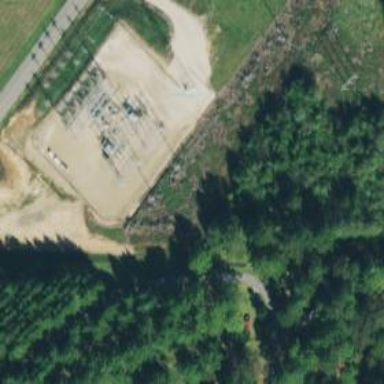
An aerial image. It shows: Distribution level power substation surrounded by fence.